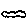
Label: cloud